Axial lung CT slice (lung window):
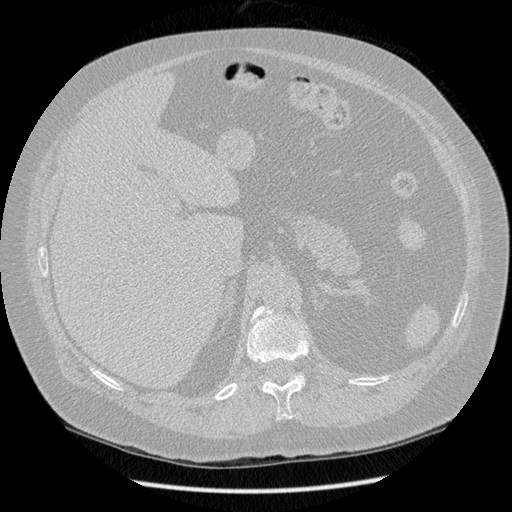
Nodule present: no